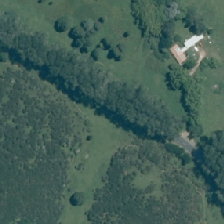
Land cover: deciduous_hardwood